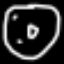
Label: donut